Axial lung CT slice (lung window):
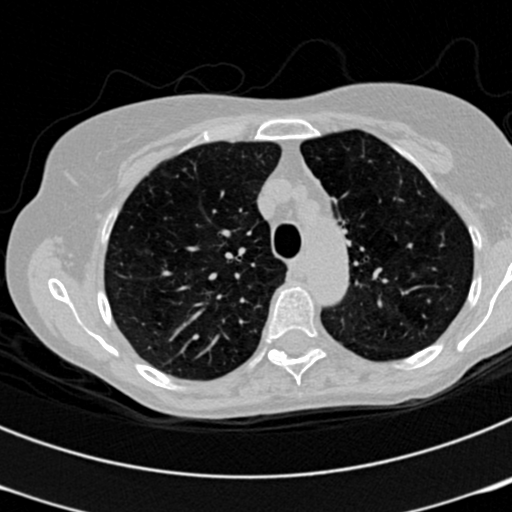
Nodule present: no